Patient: sex M, age 40
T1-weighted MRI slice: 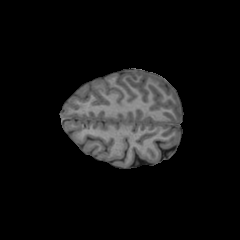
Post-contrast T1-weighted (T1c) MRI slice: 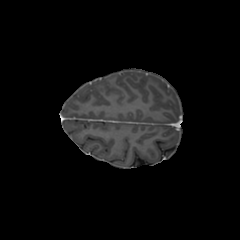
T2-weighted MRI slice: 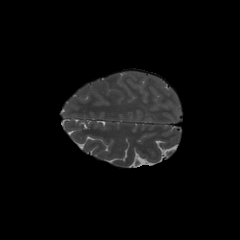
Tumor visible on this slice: no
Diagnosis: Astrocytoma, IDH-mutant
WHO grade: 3